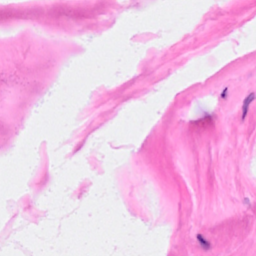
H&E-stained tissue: Breast